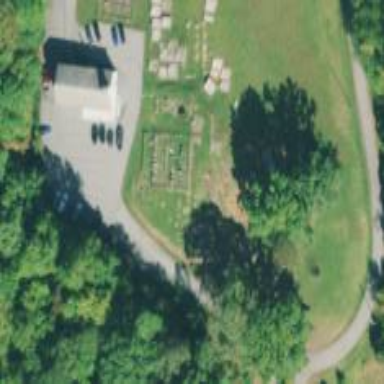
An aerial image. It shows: Graveyard.